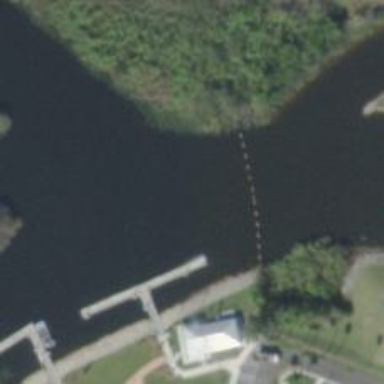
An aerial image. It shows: Canal.